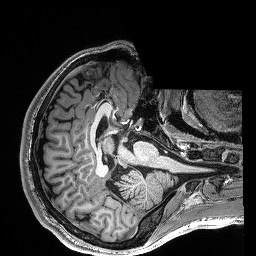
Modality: T1w
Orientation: axial